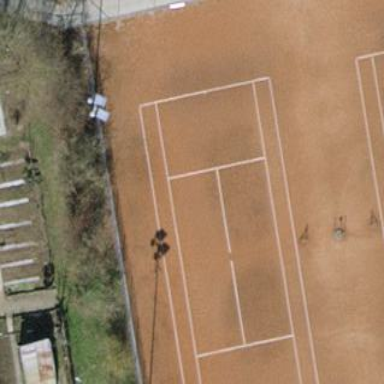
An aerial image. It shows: Clay tennis court on pitch.